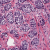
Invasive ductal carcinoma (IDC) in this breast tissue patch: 1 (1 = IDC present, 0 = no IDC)